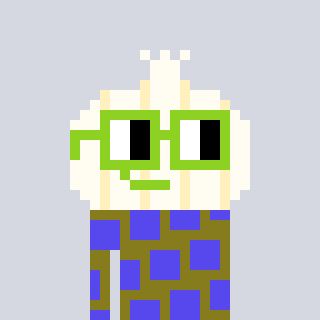
a pixel art character with square light green glasses, a garlic-shaped head and a gunk-colored body on a cool background